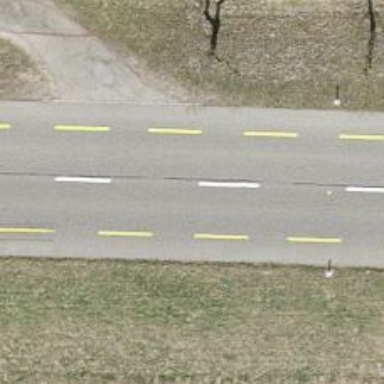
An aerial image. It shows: Primary highway with designated cycle lane.